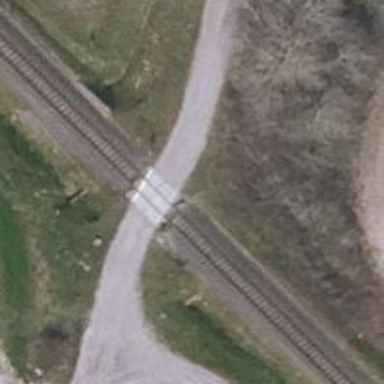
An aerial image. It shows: Railway level crossing.